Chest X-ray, PA view. Patient: 53 years old, sex M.
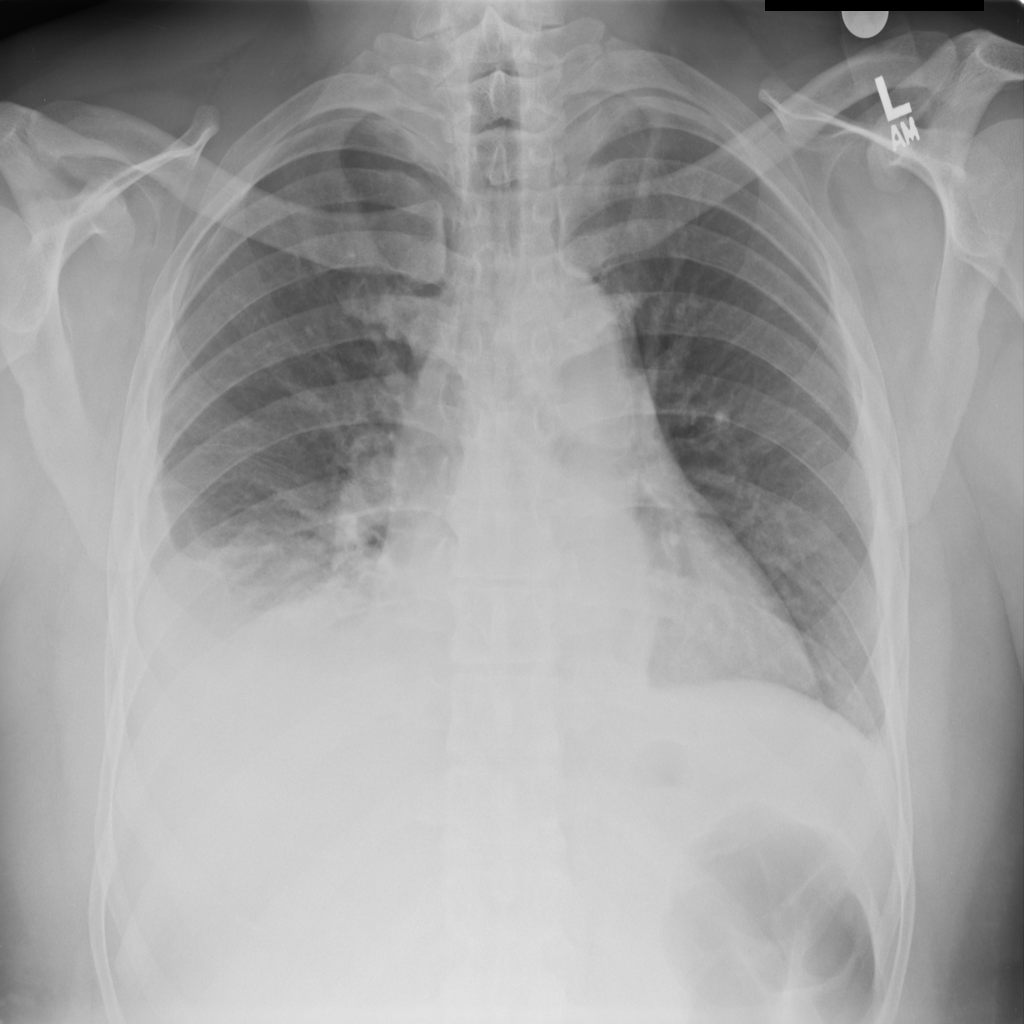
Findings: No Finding